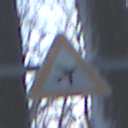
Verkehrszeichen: FlugbetriebLinks
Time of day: MorningAfternoon
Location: Outdoor (Nature)
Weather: Clear
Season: Winter
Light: Natural